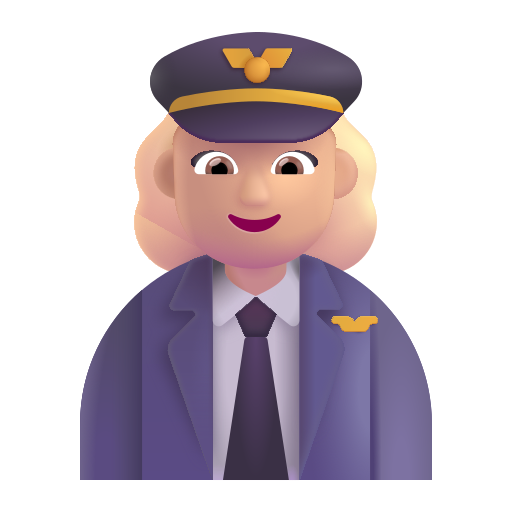
woman pilot color  light